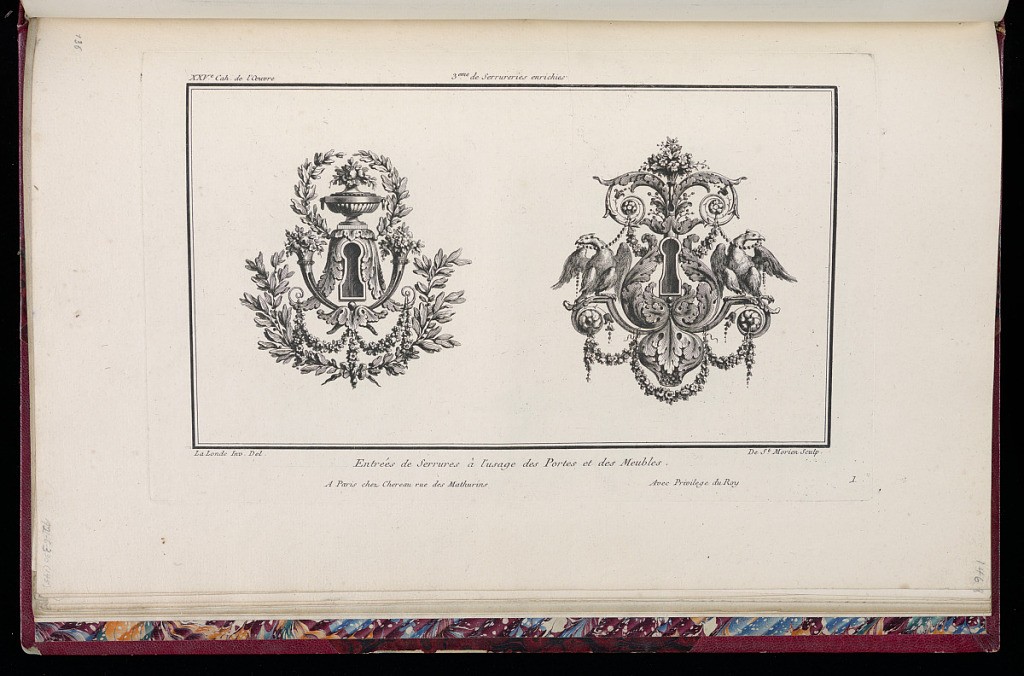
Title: Entrées de Serrures à l’usage des Portes et des Meubles
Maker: Richard de Lalonde, French, active 1780–96
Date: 1775-1788
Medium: Etching on off-white laid paper
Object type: Print
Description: Two designs for the key entry of a lock. The one on the left is decorated with a wide, gadrooned vase of flowers, wreath of leaves, cornucopia filled with flowers, and garland of flowers. The one on the right is decorated with birds with beads in their beaks on either side of the key port; it also features garlands of flowers, scrolling acanthus leaves, and a bouquet of flowers. The plate is signed and numbered.